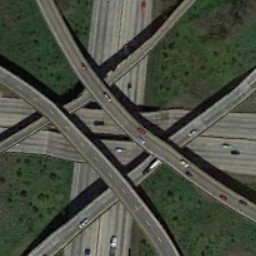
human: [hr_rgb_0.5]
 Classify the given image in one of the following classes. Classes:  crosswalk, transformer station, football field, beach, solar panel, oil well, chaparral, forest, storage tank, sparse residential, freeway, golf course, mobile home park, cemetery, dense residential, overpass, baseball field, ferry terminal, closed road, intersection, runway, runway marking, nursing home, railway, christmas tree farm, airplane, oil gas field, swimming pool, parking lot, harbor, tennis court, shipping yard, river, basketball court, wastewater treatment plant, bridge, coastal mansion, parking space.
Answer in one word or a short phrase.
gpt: overpass